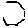
Label: hexagon